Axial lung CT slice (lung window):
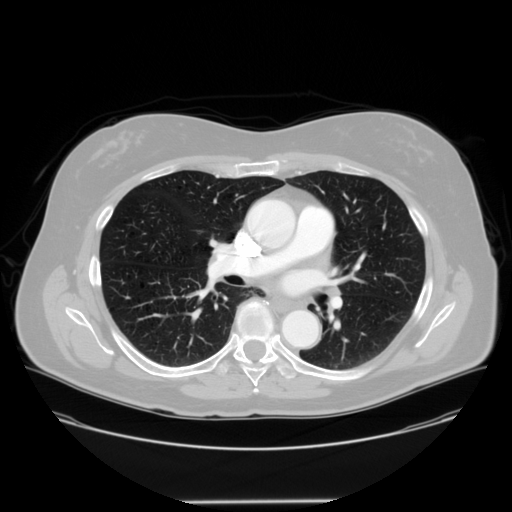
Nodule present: no